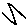
Label: zigzag